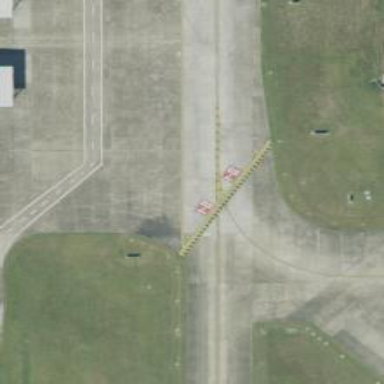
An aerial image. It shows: View of taxiway at the airport.